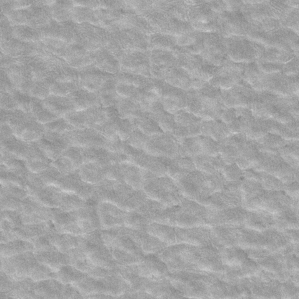
Label: frost